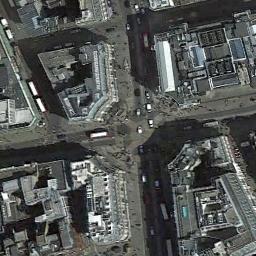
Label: commercial_area